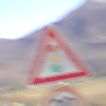
Verkehrszeichen: Lichtzeichenanlage
Zusatzzeichen unten: Geschwindigkeit30
Umgebung: Outdoor, Nature
Tageszeit: Midday
Wetter: Clear
Licht: Natural
Jahreszeit: NotSpecified
Kontrast: HighContrast